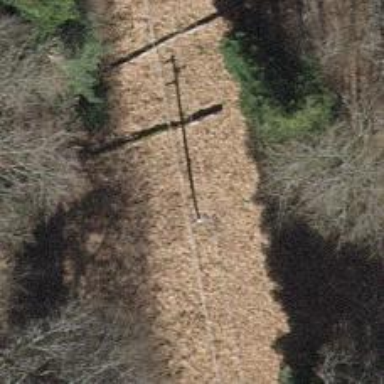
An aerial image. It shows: Power pole.